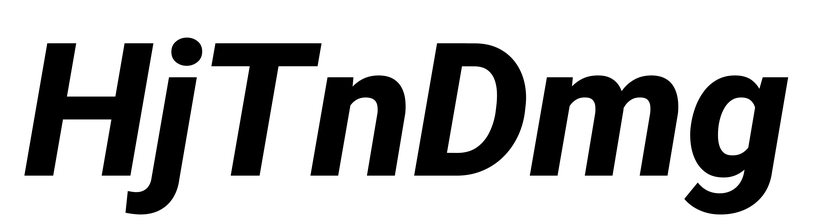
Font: Roboto-Italic_ExtraBold_Italic